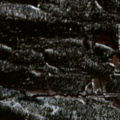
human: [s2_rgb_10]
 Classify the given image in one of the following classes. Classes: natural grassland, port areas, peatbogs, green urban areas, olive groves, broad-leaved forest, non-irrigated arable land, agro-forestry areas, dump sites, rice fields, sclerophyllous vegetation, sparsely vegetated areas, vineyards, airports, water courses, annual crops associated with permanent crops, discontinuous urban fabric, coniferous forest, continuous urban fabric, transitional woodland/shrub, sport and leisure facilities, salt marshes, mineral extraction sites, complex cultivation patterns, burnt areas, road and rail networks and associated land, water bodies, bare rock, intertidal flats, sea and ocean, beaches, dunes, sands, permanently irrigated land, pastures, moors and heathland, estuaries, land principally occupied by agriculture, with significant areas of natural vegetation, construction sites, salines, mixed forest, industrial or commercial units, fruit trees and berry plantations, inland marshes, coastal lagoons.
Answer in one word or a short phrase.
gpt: coniferous forest, mixed forest